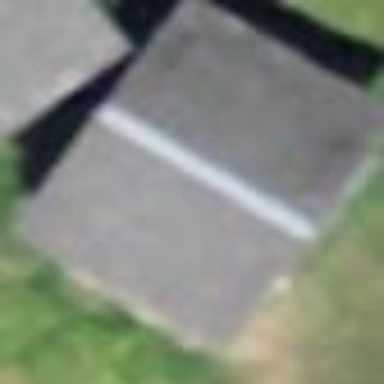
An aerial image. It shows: Simple and straightforward house.